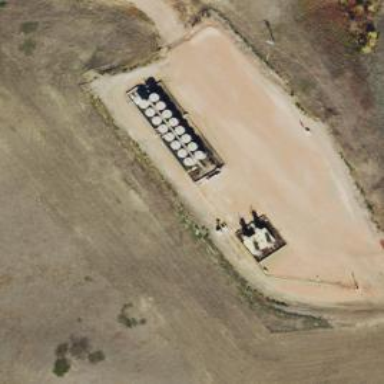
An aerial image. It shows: Storage tank with man-made structure.